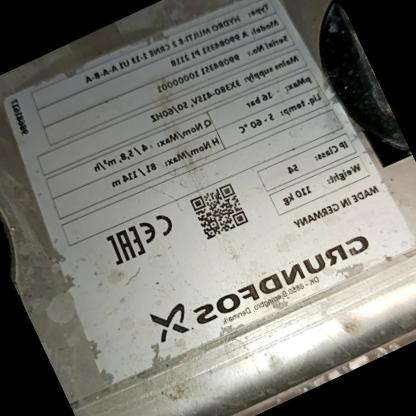
Klasa: tabliczka-znamionowa